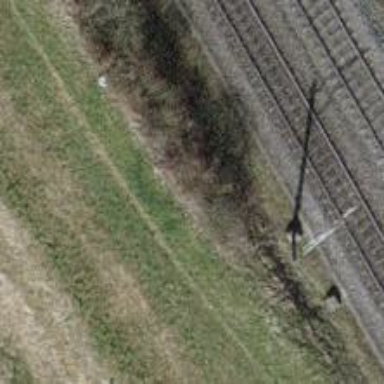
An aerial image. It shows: Hedge barrier.